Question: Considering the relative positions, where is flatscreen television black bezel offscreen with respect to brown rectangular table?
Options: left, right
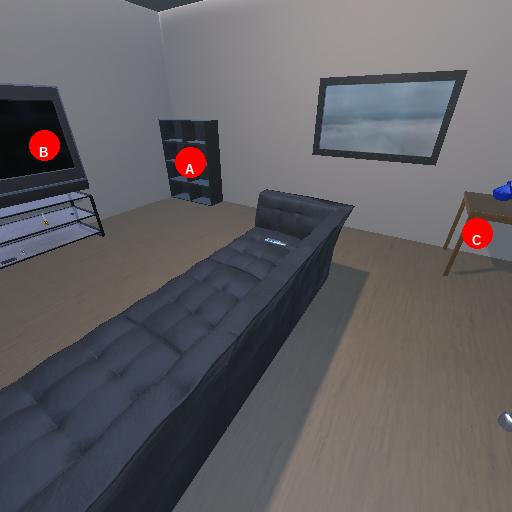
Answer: left